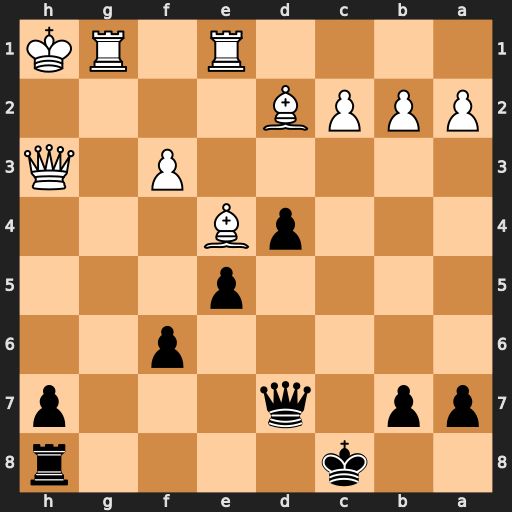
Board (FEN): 2k4r/pp1q3p/5p2/4p3/3pB3/5P1Q/PPPB4/4R1RK
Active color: b
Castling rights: -
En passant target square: -
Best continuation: Qxh3#